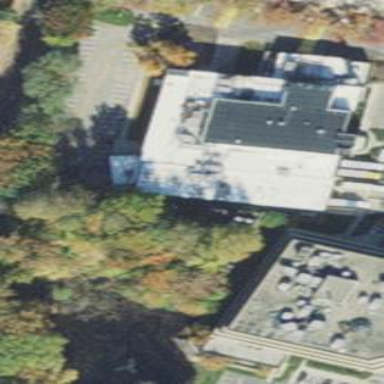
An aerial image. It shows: Part of building.